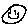
Label: smiley face